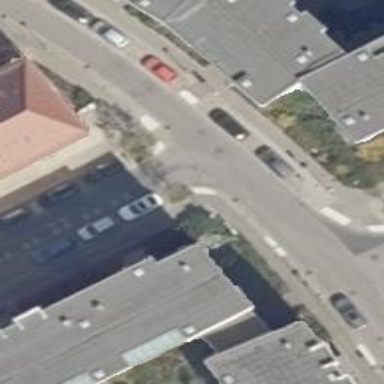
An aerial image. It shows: Residential road with asphalt surface. Both sides have sidewalks.